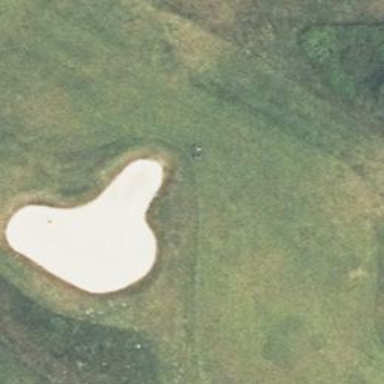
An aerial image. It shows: Bunker on golf course.